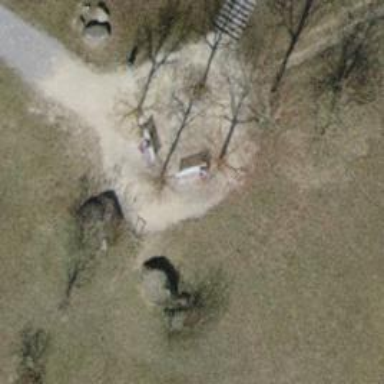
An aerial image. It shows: Bench.